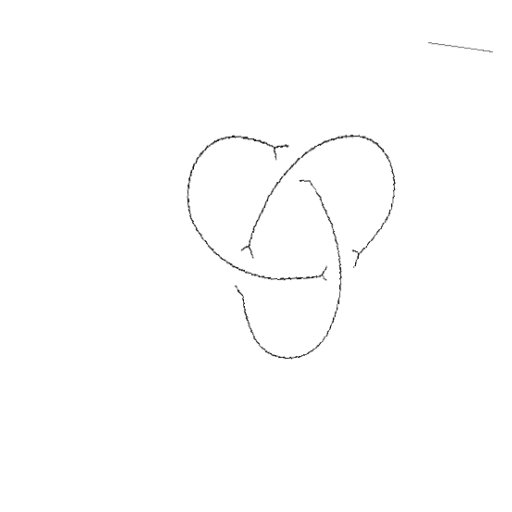
Crossing number: 3